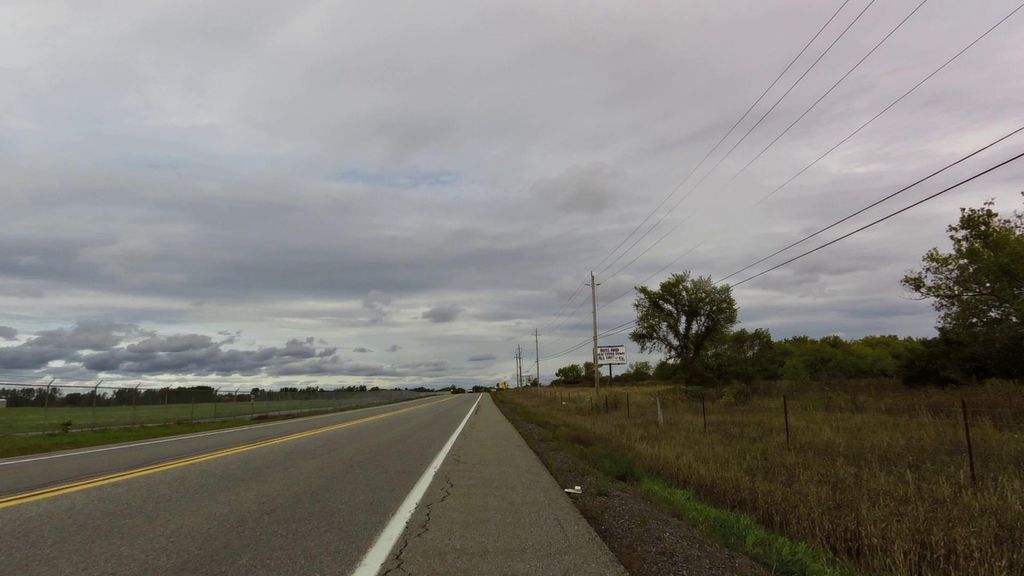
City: ottawa-gatineau